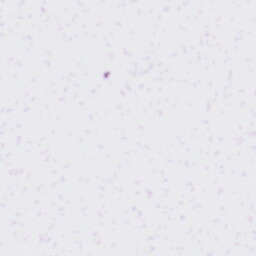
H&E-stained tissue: Liver